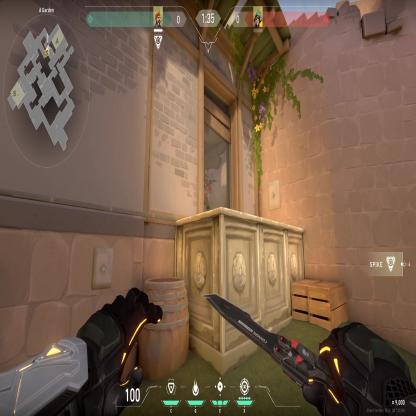
Label: enemy